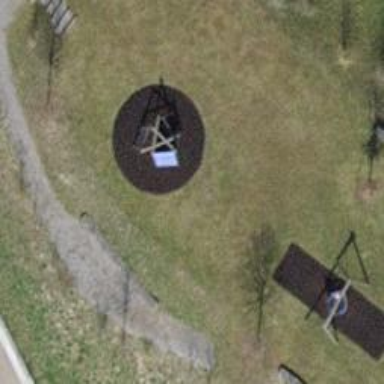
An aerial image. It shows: Playground featuring climbing frame.